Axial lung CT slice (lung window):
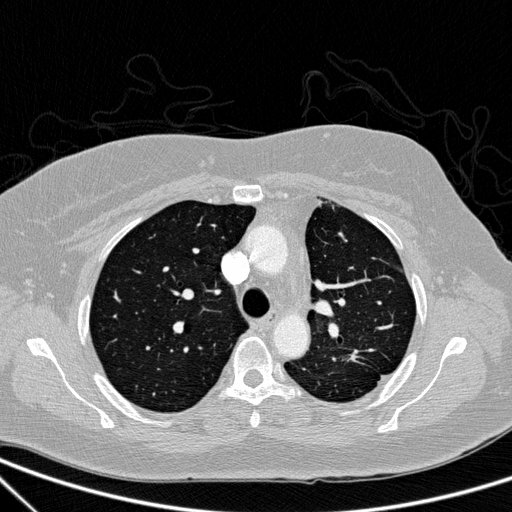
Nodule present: no